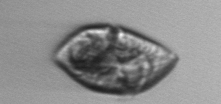
Label: Gyrodinium